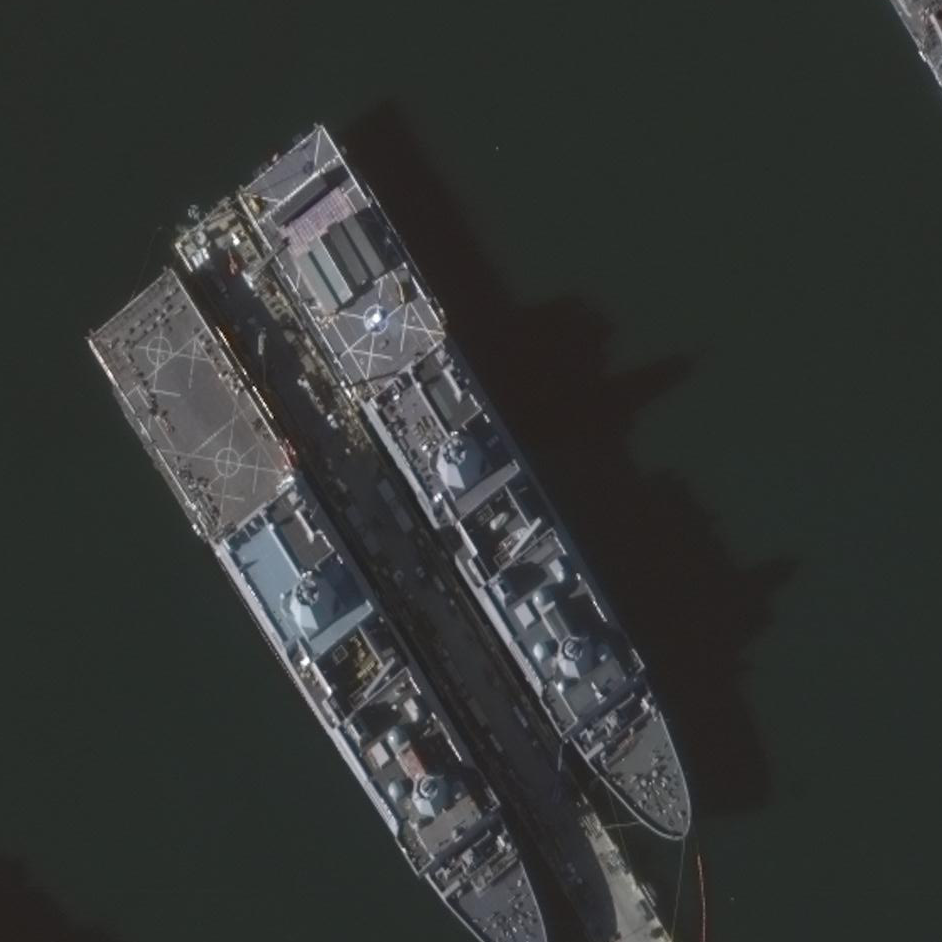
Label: combat